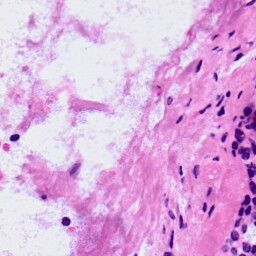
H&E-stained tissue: LymphNode